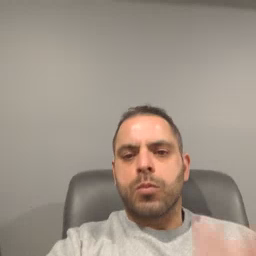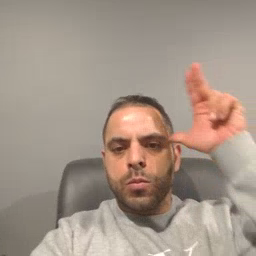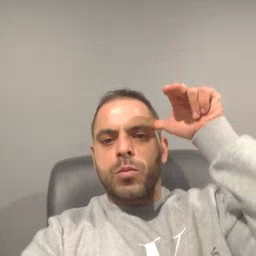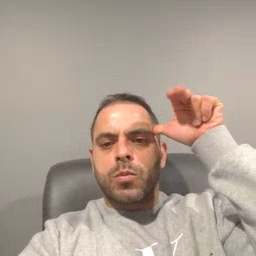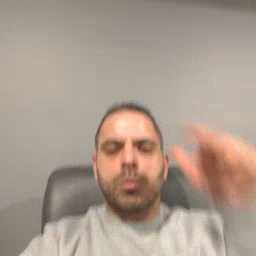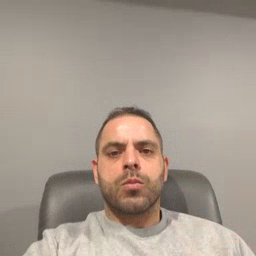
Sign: donkey